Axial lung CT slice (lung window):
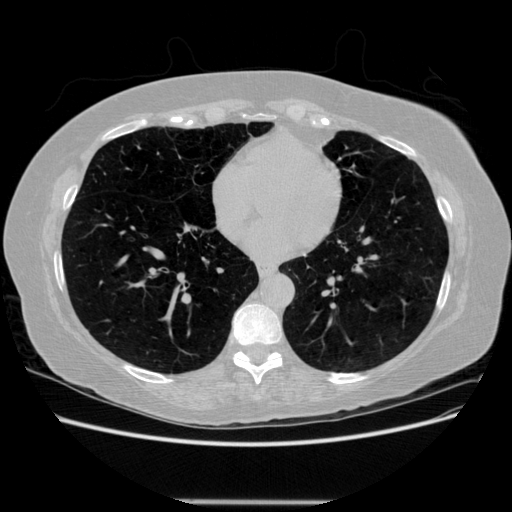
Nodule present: no